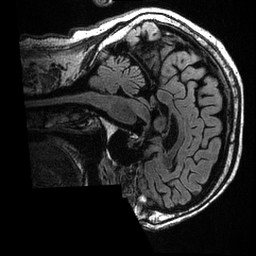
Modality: T2w
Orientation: sagittal
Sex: male
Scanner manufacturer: ge
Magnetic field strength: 3 T
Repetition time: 6 s
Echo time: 0.127 s